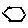
Label: hexagon